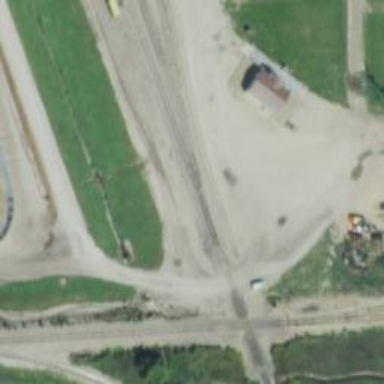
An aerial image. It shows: Railway track.